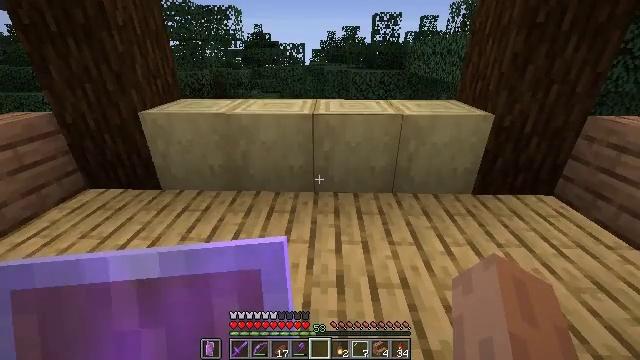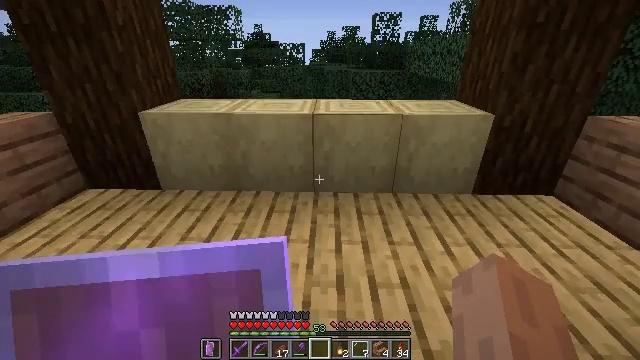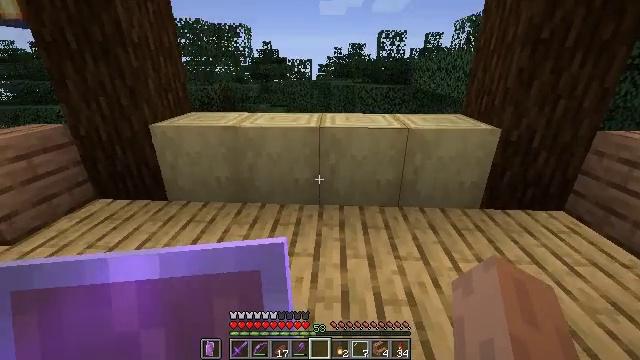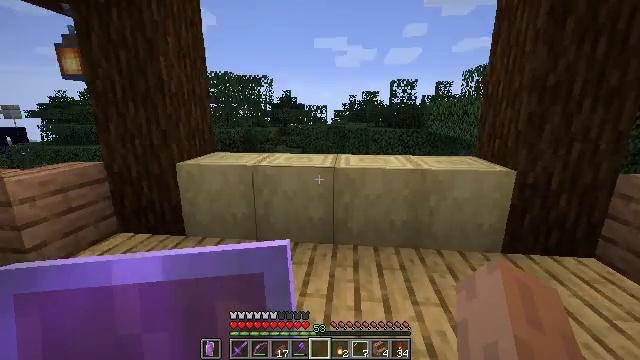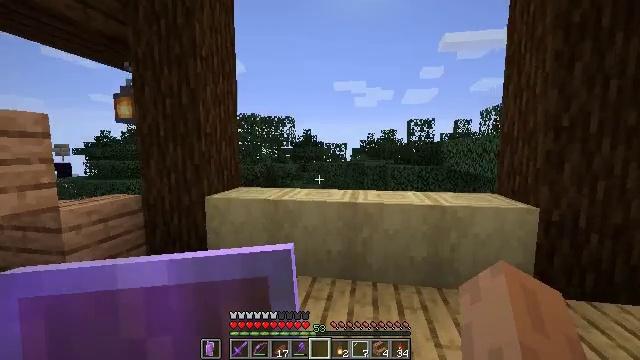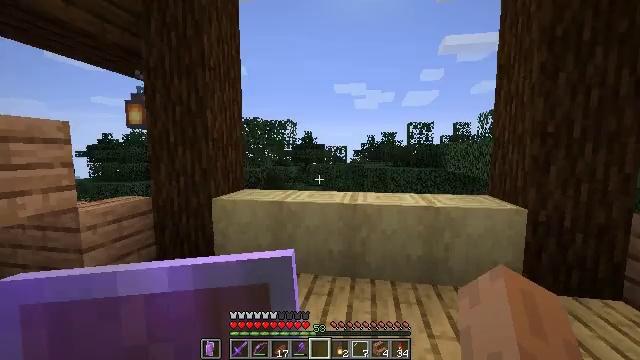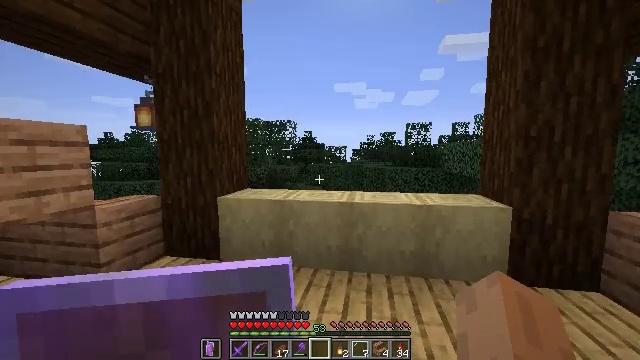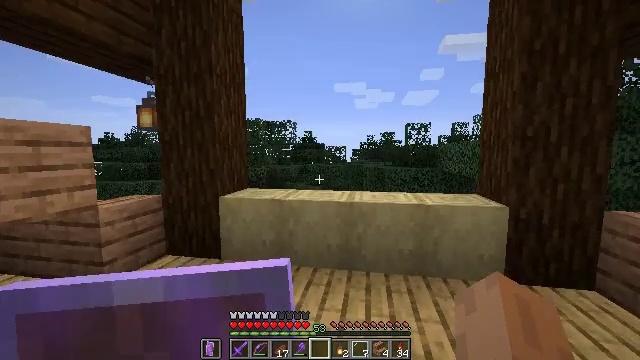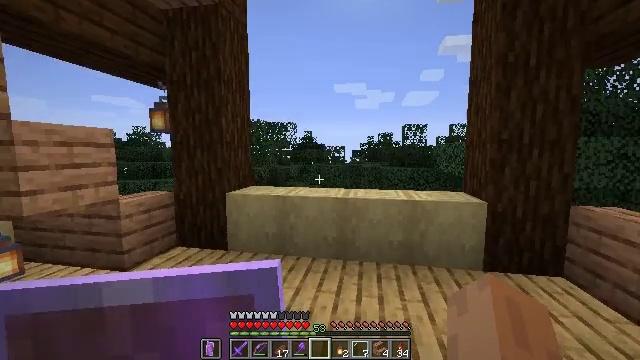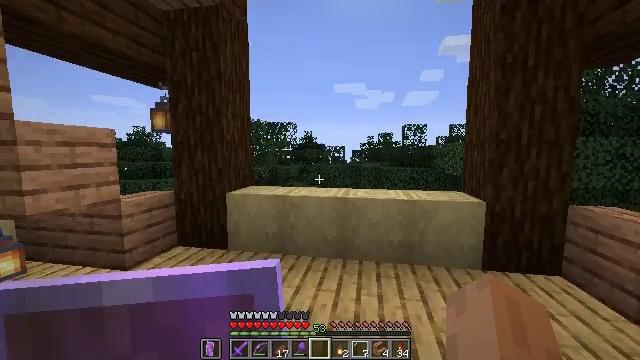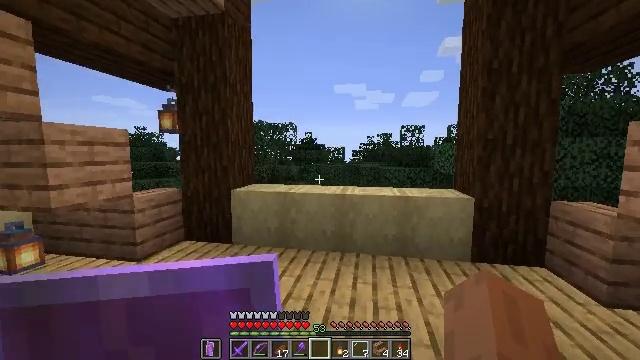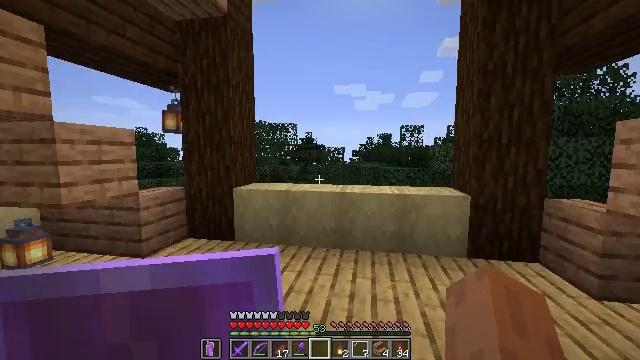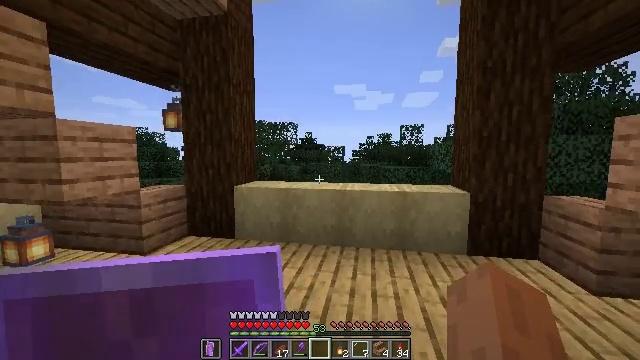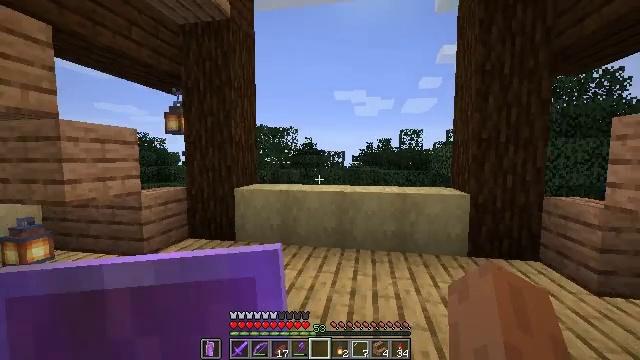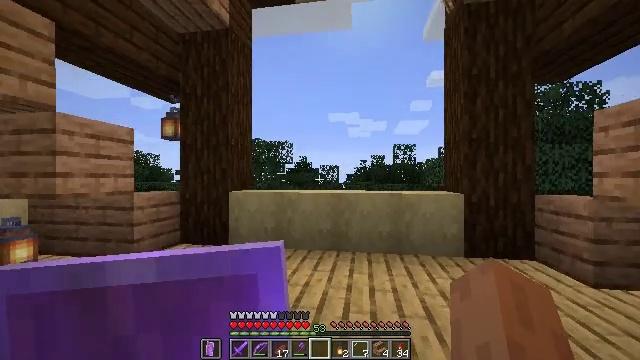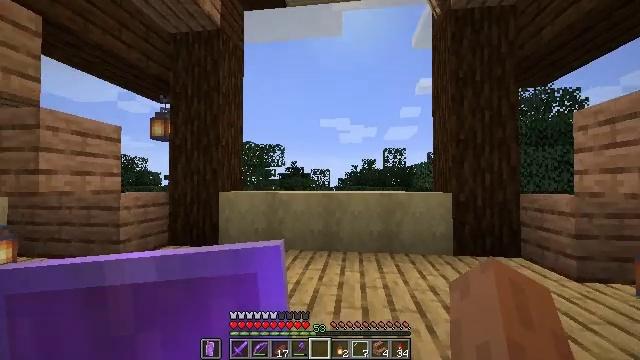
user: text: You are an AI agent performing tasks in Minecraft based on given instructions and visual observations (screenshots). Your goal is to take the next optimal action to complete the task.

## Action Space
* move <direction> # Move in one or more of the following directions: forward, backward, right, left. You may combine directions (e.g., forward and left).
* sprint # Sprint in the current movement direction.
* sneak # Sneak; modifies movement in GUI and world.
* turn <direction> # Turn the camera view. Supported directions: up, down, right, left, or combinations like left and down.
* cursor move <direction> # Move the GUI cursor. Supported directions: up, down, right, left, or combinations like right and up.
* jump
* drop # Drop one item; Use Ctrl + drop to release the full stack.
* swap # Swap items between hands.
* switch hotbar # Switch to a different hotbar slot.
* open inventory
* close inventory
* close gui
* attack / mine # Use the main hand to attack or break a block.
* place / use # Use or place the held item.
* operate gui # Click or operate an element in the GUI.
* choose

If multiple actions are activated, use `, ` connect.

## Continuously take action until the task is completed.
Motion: motion action
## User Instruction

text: Obtain the stripped birch log for building.
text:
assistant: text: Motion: no_op
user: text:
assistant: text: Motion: turn left and up
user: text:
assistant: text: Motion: move back, turn left and up
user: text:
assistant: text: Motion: move back, turn left and up
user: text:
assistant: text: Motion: move back
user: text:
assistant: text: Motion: move back
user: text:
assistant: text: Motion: move back
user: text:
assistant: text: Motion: move back
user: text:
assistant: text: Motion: move back
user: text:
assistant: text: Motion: no_op
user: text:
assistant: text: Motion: no_op
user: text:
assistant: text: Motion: no_op
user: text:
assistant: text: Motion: turn up
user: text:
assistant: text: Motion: turn right and up
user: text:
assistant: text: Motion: turn right and up
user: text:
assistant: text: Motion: turn right
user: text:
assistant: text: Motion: turn right
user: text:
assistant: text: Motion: no_op
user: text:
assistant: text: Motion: turn right
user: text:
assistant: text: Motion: turn right and up
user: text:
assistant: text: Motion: turn up
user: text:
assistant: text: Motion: turn up
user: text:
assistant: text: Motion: turn left
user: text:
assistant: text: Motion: turn left
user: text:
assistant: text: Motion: no_op
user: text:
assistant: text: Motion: no_op
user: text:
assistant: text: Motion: no_op
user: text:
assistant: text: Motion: no_op
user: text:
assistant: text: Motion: no_op
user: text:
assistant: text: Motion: no_op